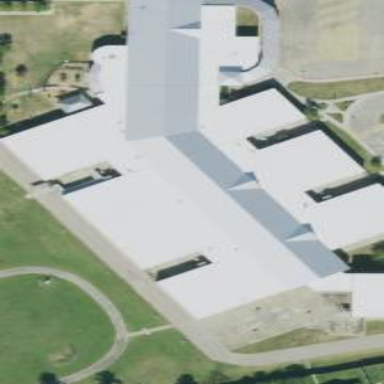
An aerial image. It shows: School building.